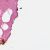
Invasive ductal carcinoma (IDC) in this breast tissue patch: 0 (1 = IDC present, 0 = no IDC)